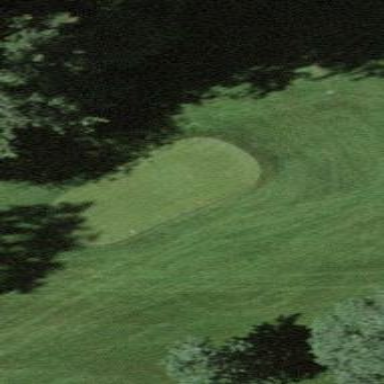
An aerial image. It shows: Grass area designated as golf tee.